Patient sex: F
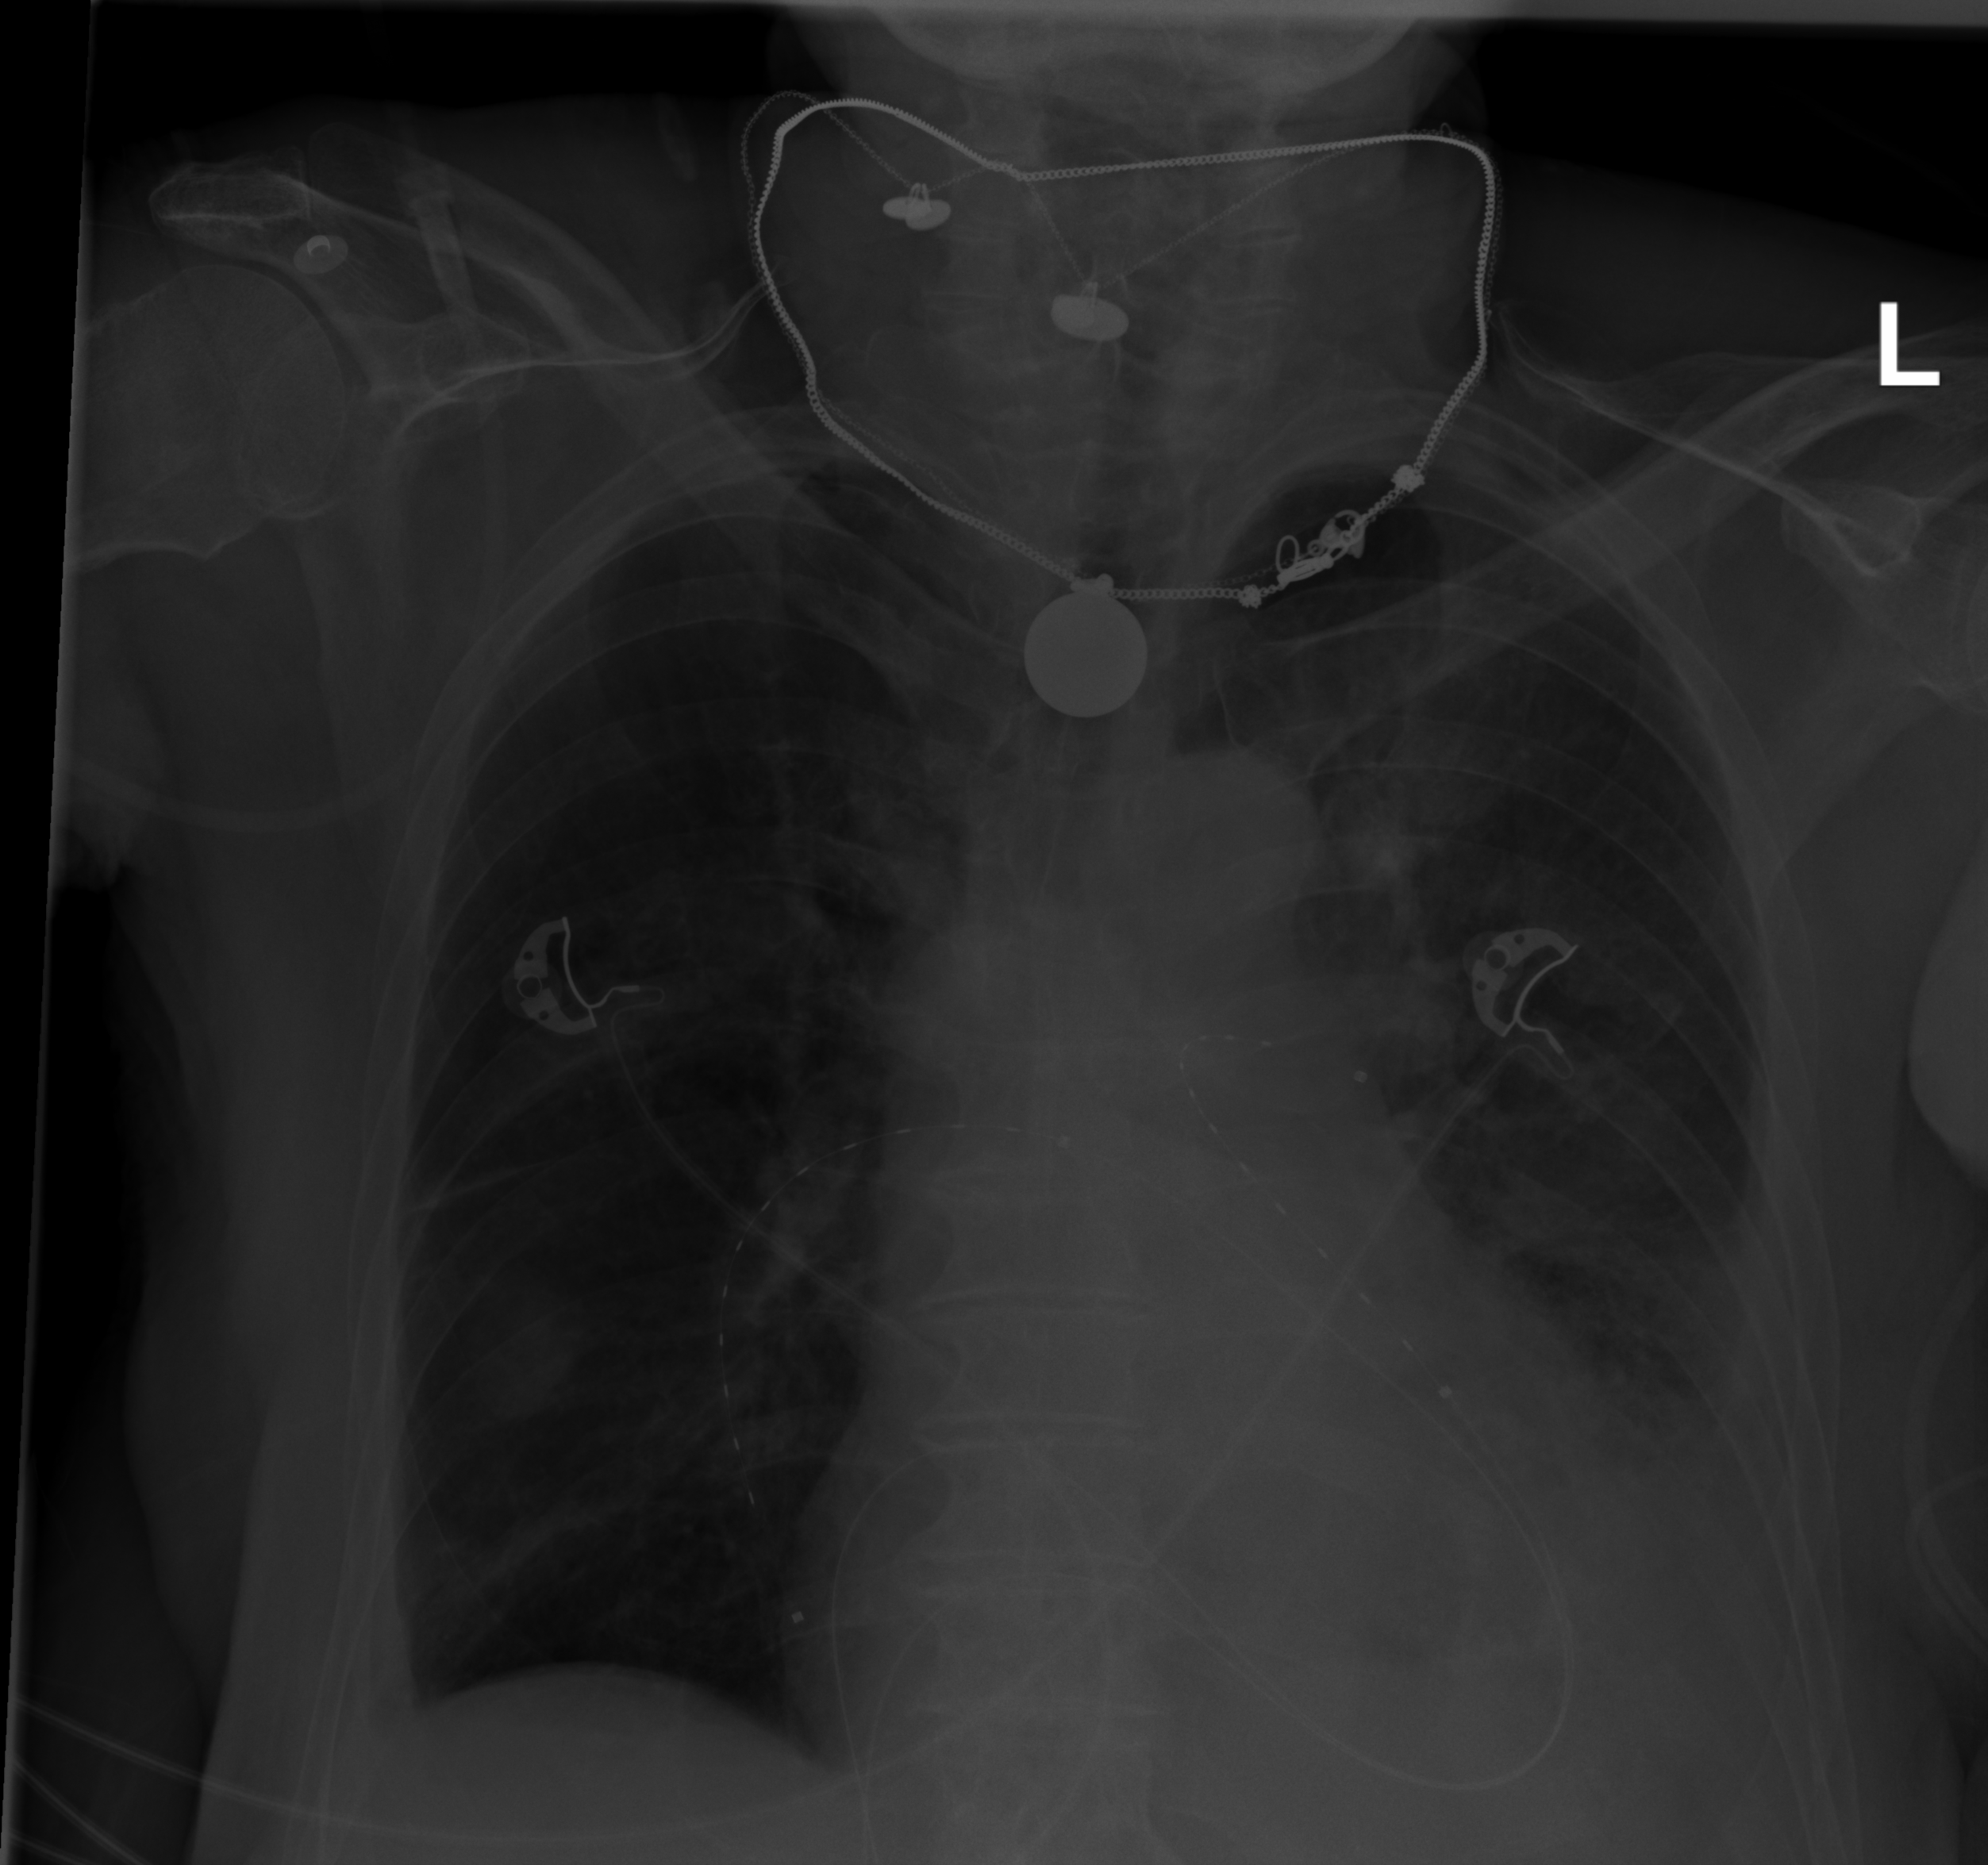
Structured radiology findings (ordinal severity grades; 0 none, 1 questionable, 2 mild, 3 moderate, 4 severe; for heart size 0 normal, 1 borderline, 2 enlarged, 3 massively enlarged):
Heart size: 0
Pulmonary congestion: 0
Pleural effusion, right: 0
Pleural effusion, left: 3
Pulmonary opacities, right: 0
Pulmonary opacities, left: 3
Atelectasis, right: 0
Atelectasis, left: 3